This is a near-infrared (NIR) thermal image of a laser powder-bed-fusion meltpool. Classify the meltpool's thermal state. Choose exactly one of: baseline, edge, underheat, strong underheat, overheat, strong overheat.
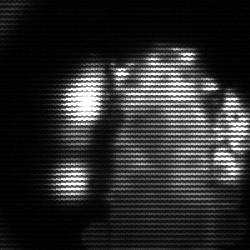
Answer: strong underheat